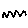
Label: zigzag